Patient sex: M
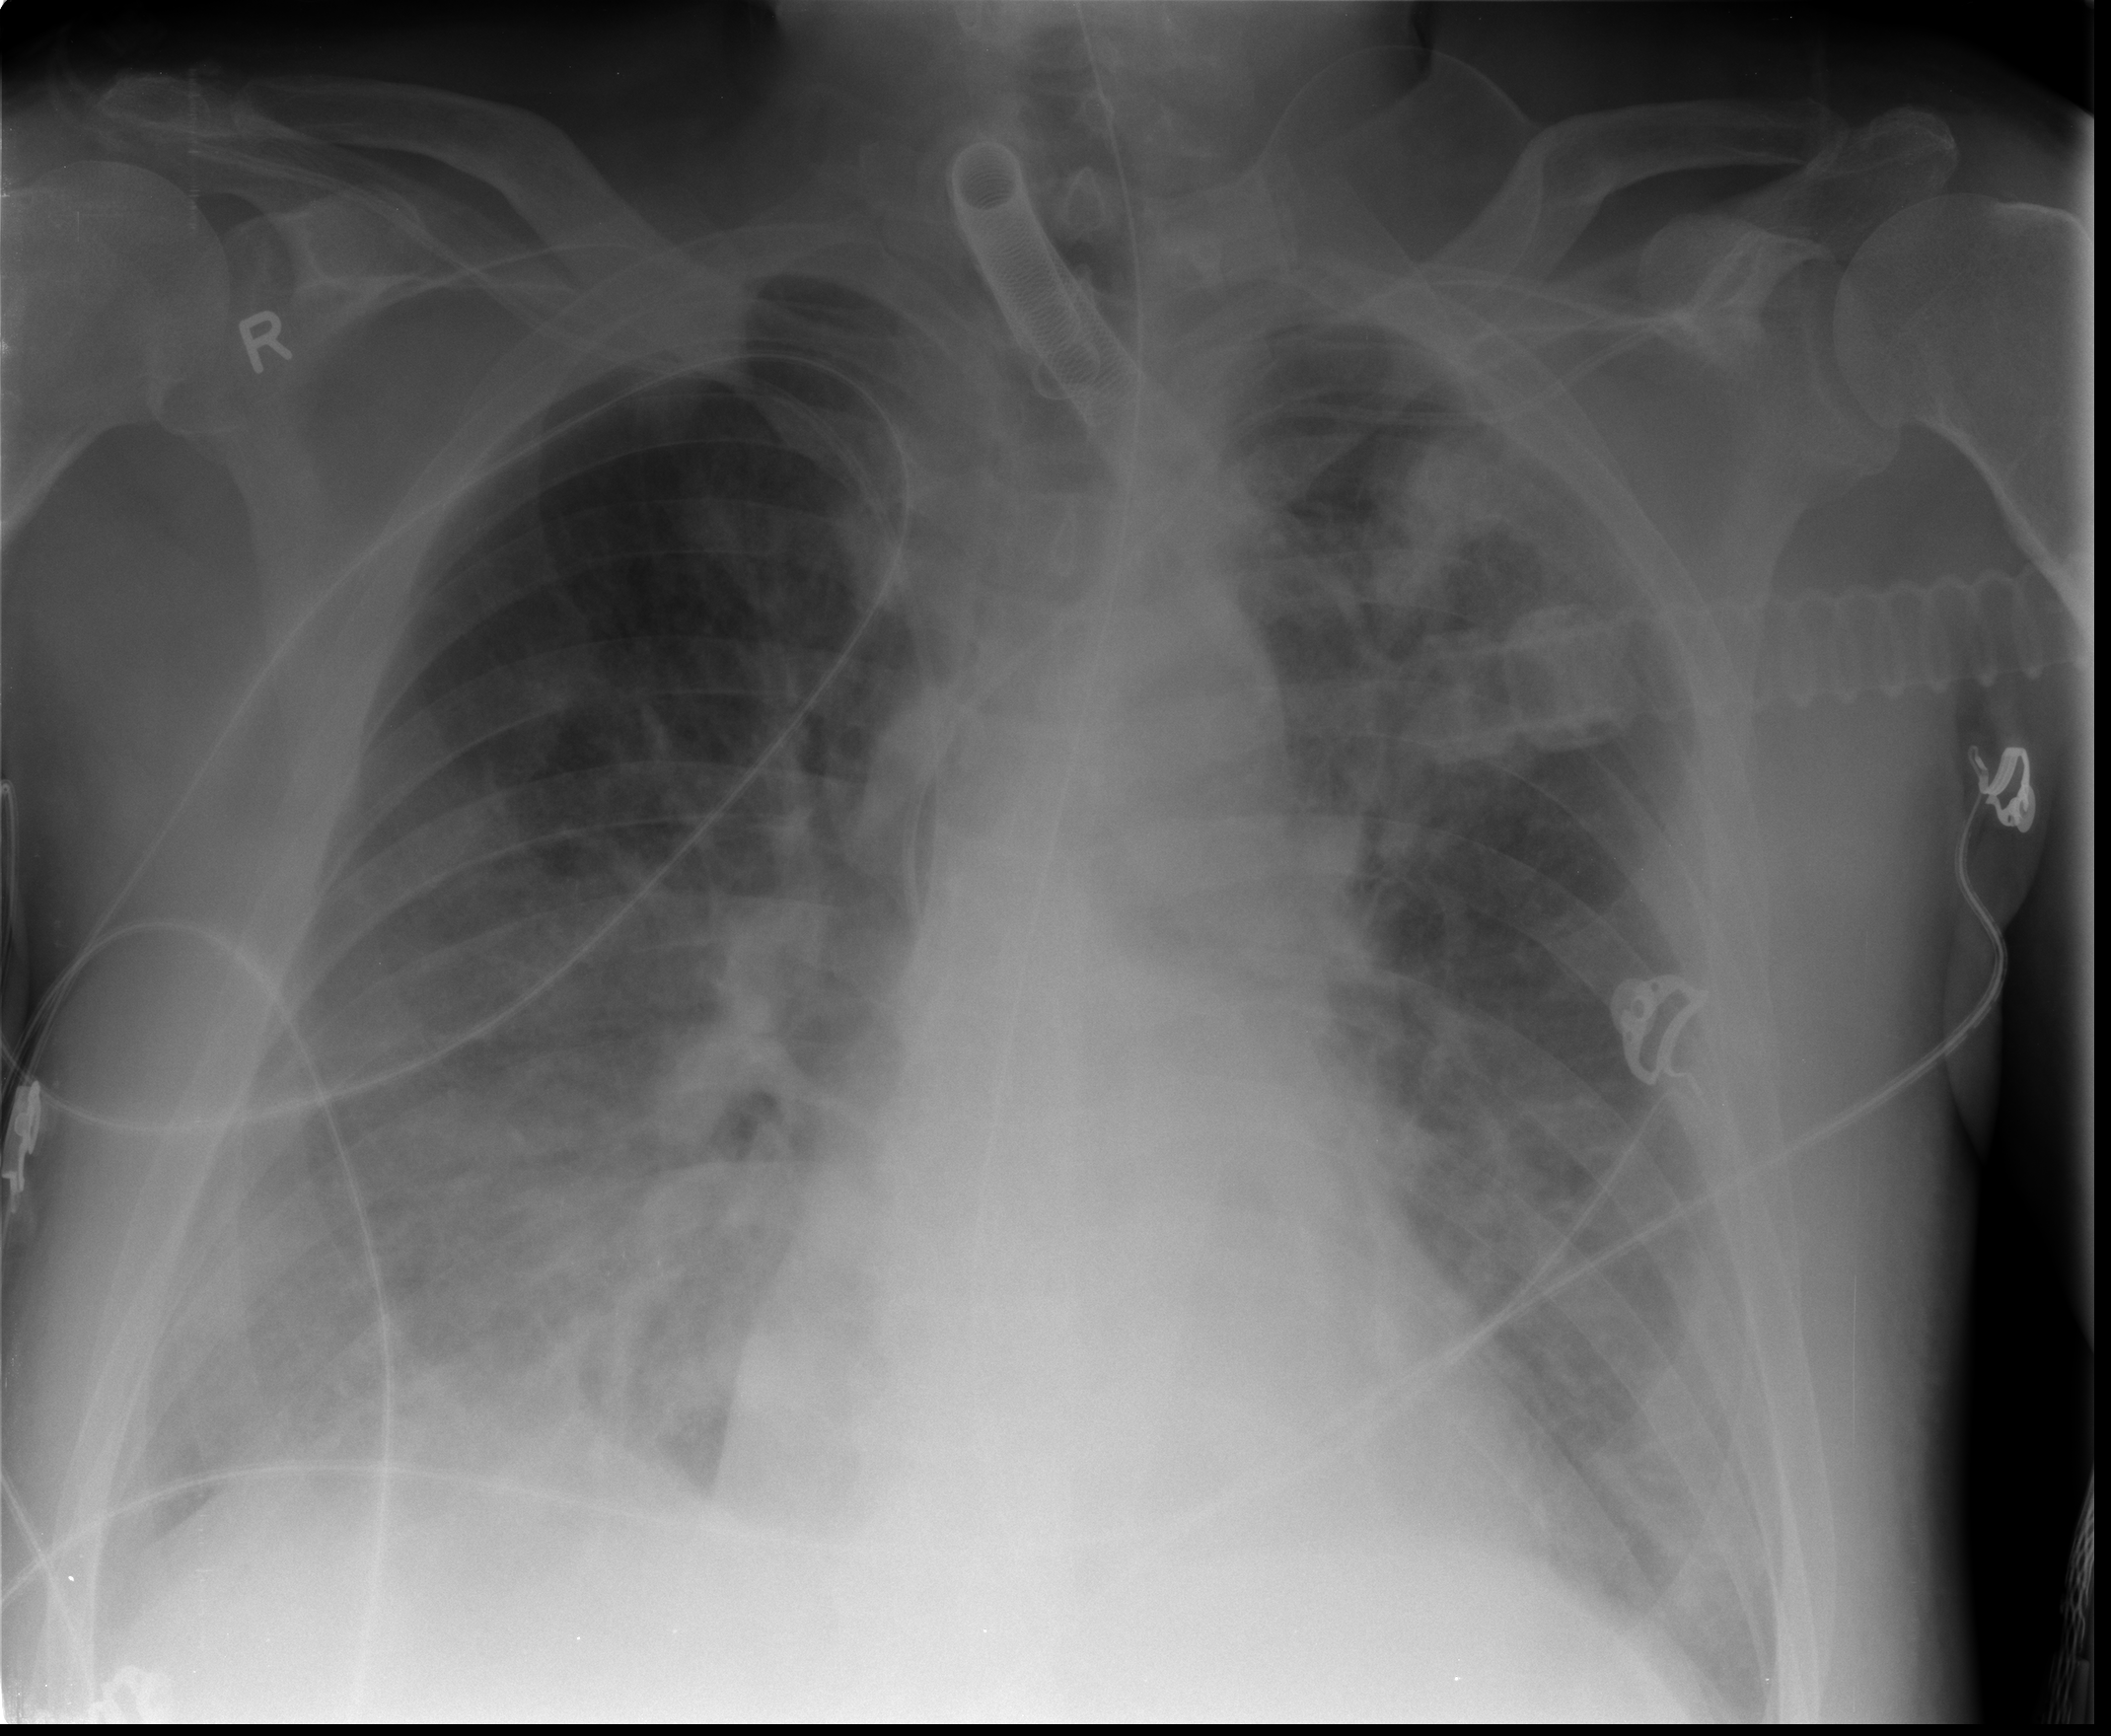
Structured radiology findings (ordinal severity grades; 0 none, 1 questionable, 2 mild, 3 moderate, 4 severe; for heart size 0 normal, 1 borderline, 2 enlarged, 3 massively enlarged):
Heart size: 0
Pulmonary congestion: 1
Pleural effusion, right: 2
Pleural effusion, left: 0
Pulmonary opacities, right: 3
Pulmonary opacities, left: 1
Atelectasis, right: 3
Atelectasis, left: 2